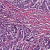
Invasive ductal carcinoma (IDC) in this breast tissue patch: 1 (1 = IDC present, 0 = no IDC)